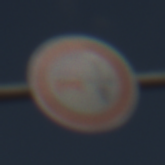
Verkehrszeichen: VerbotUeberholenEinspurigeFahrzeuge
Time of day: MorningAfternoon
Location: Outdoor (Suburban)
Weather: PartlyCloudy
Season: NotSpecified
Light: Natural